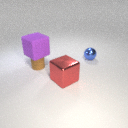
large red metal cube in front of small blue metal sphere